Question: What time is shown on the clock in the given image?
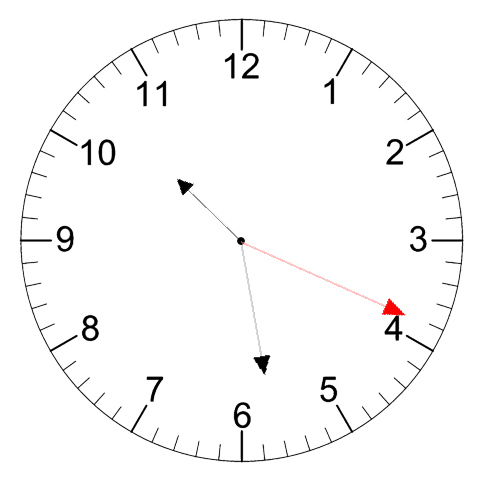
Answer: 10:28:19